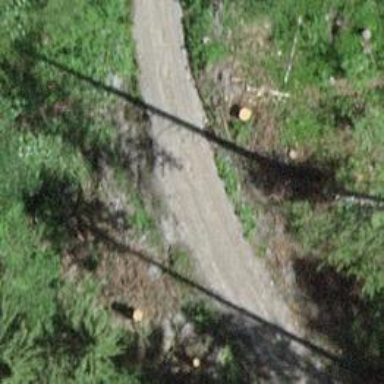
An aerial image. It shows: Gravel track with grade 2 quality.